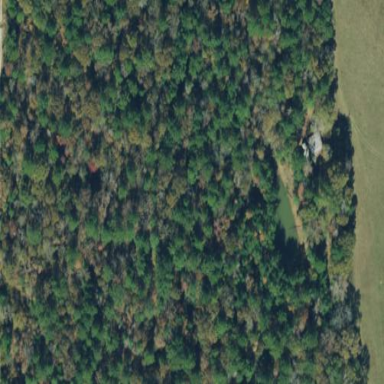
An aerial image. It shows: Mixed woodland area with variety of leaf types and cycles.